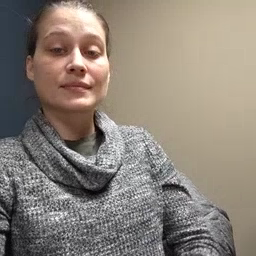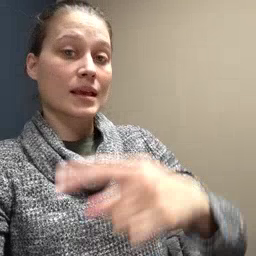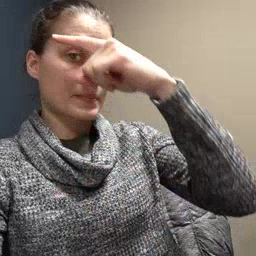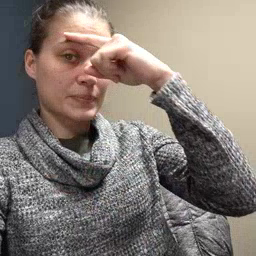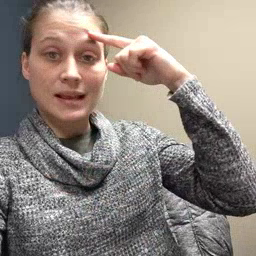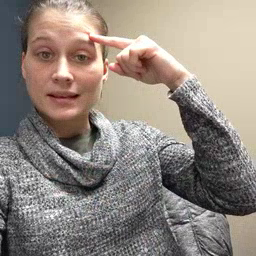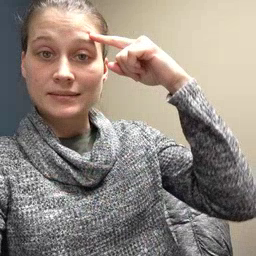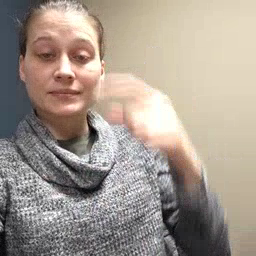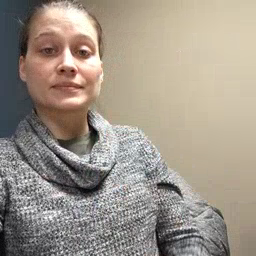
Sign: black